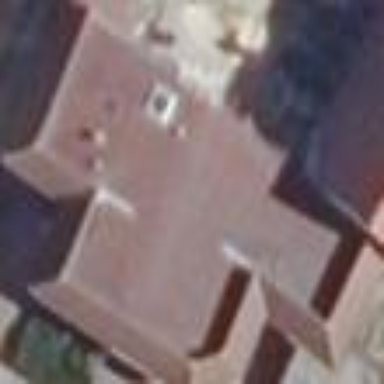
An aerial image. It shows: Restaurant located within guest house building.